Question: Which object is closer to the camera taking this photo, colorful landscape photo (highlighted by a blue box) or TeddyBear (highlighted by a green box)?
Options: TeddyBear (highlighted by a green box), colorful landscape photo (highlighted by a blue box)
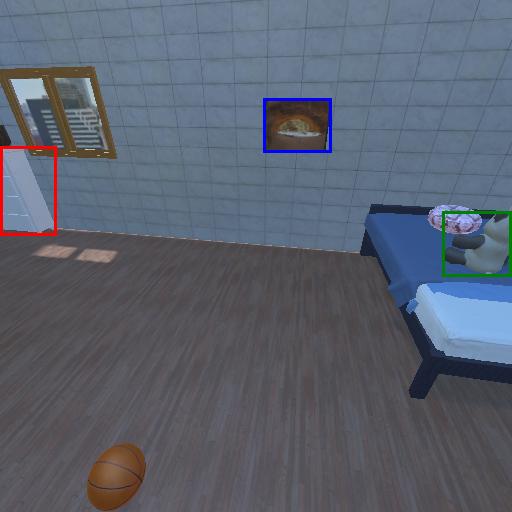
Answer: TeddyBear (highlighted by a green box)